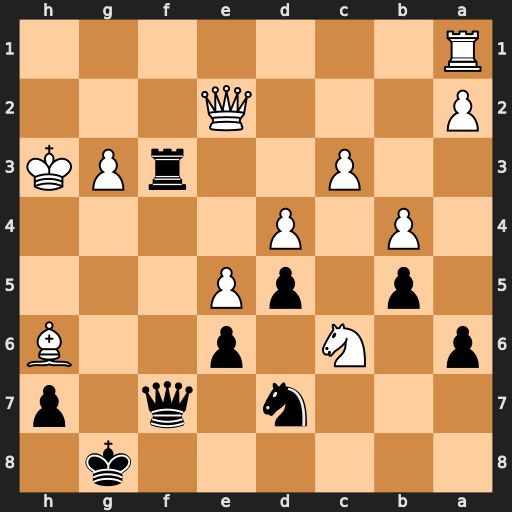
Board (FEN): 6k1/3n1q1p/p1N1p2B/1p1pP3/1P1P4/2P2rPK/P3Q3/R7
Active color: b
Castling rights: -
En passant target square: -
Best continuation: Qh5+ Kg2 Rxg3+ Kxg3 Qxe2